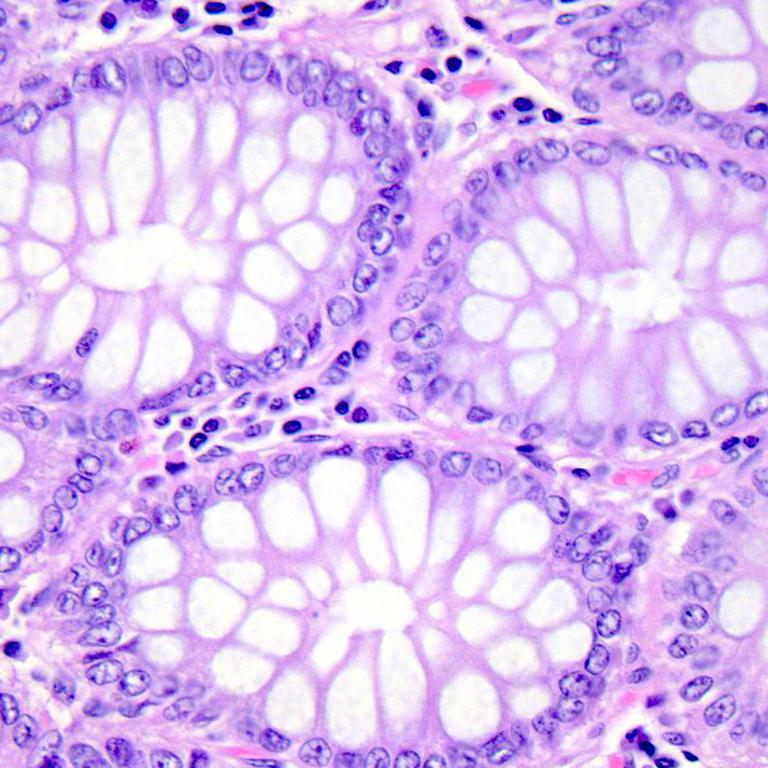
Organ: colon
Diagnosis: benign